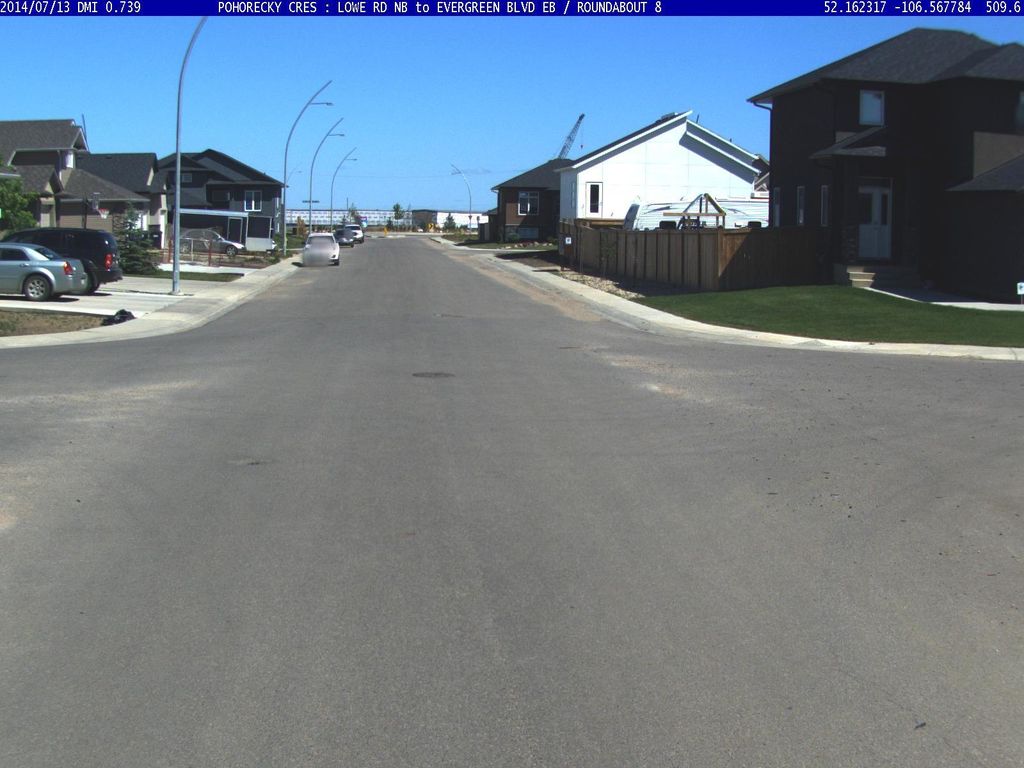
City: saskatoon